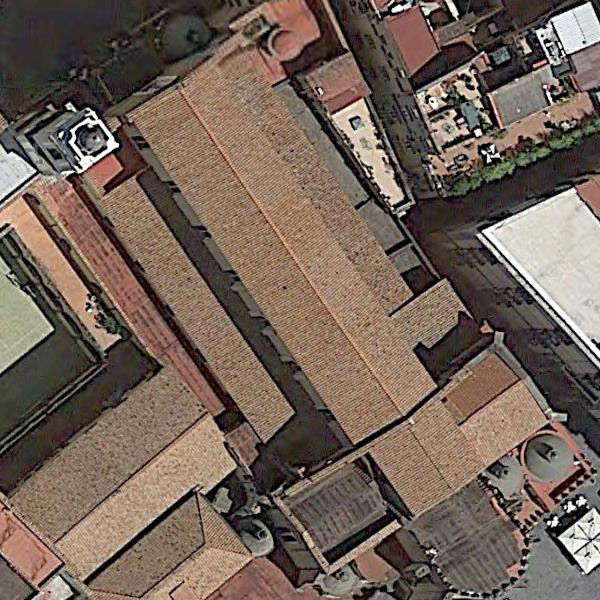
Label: Church